Field crop: maize
Growth stage: 2
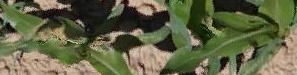
Species: maize